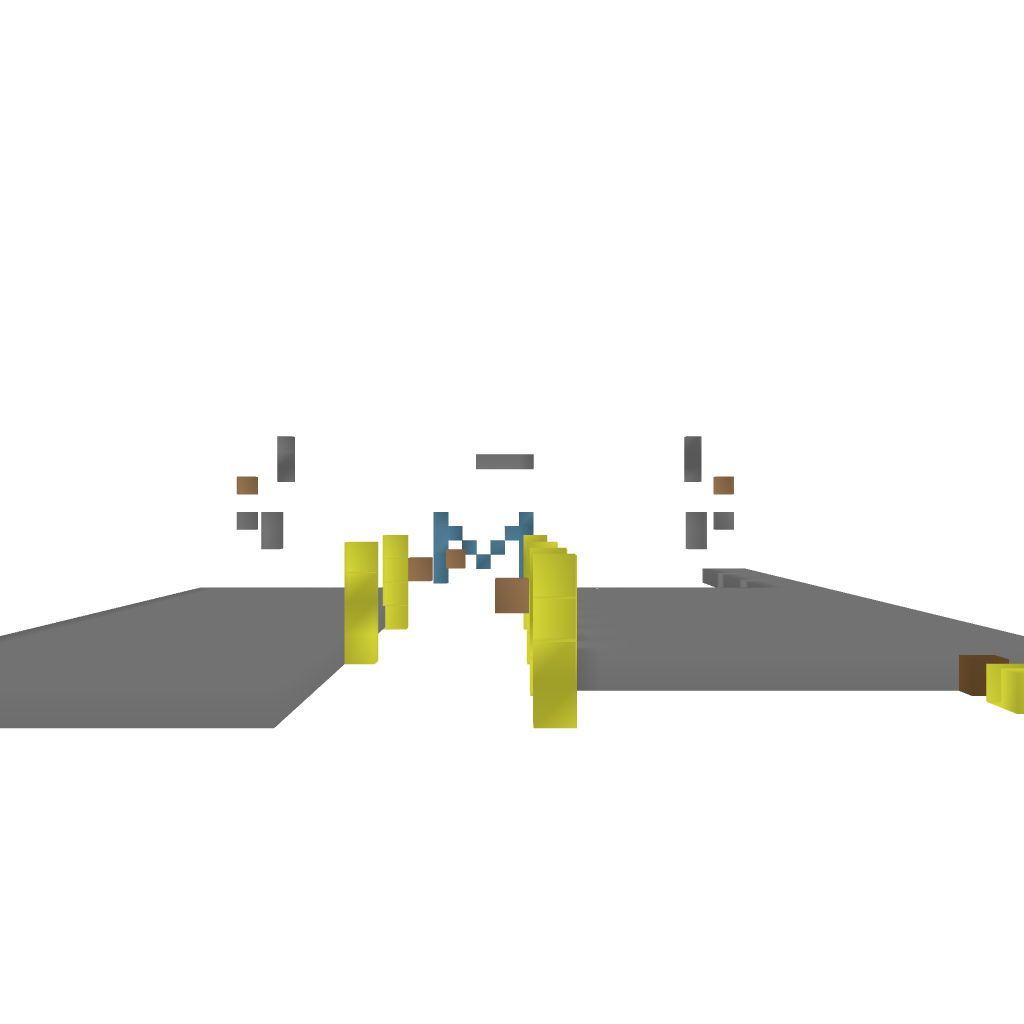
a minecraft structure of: Modern Parkour bad low quality